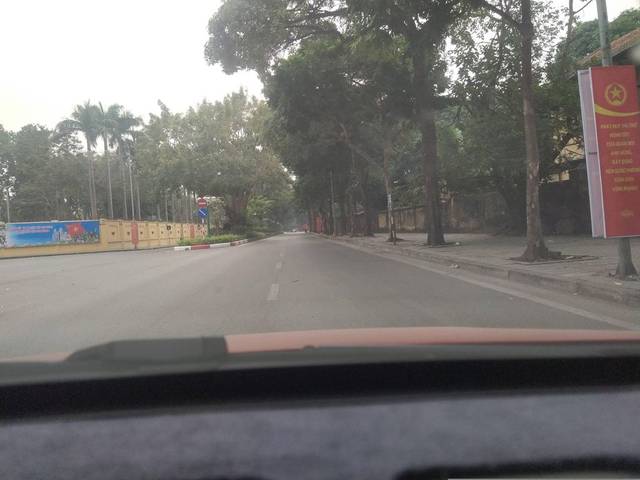
Region: Vietnam
Coordinates: 21.036, 105.841